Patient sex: M
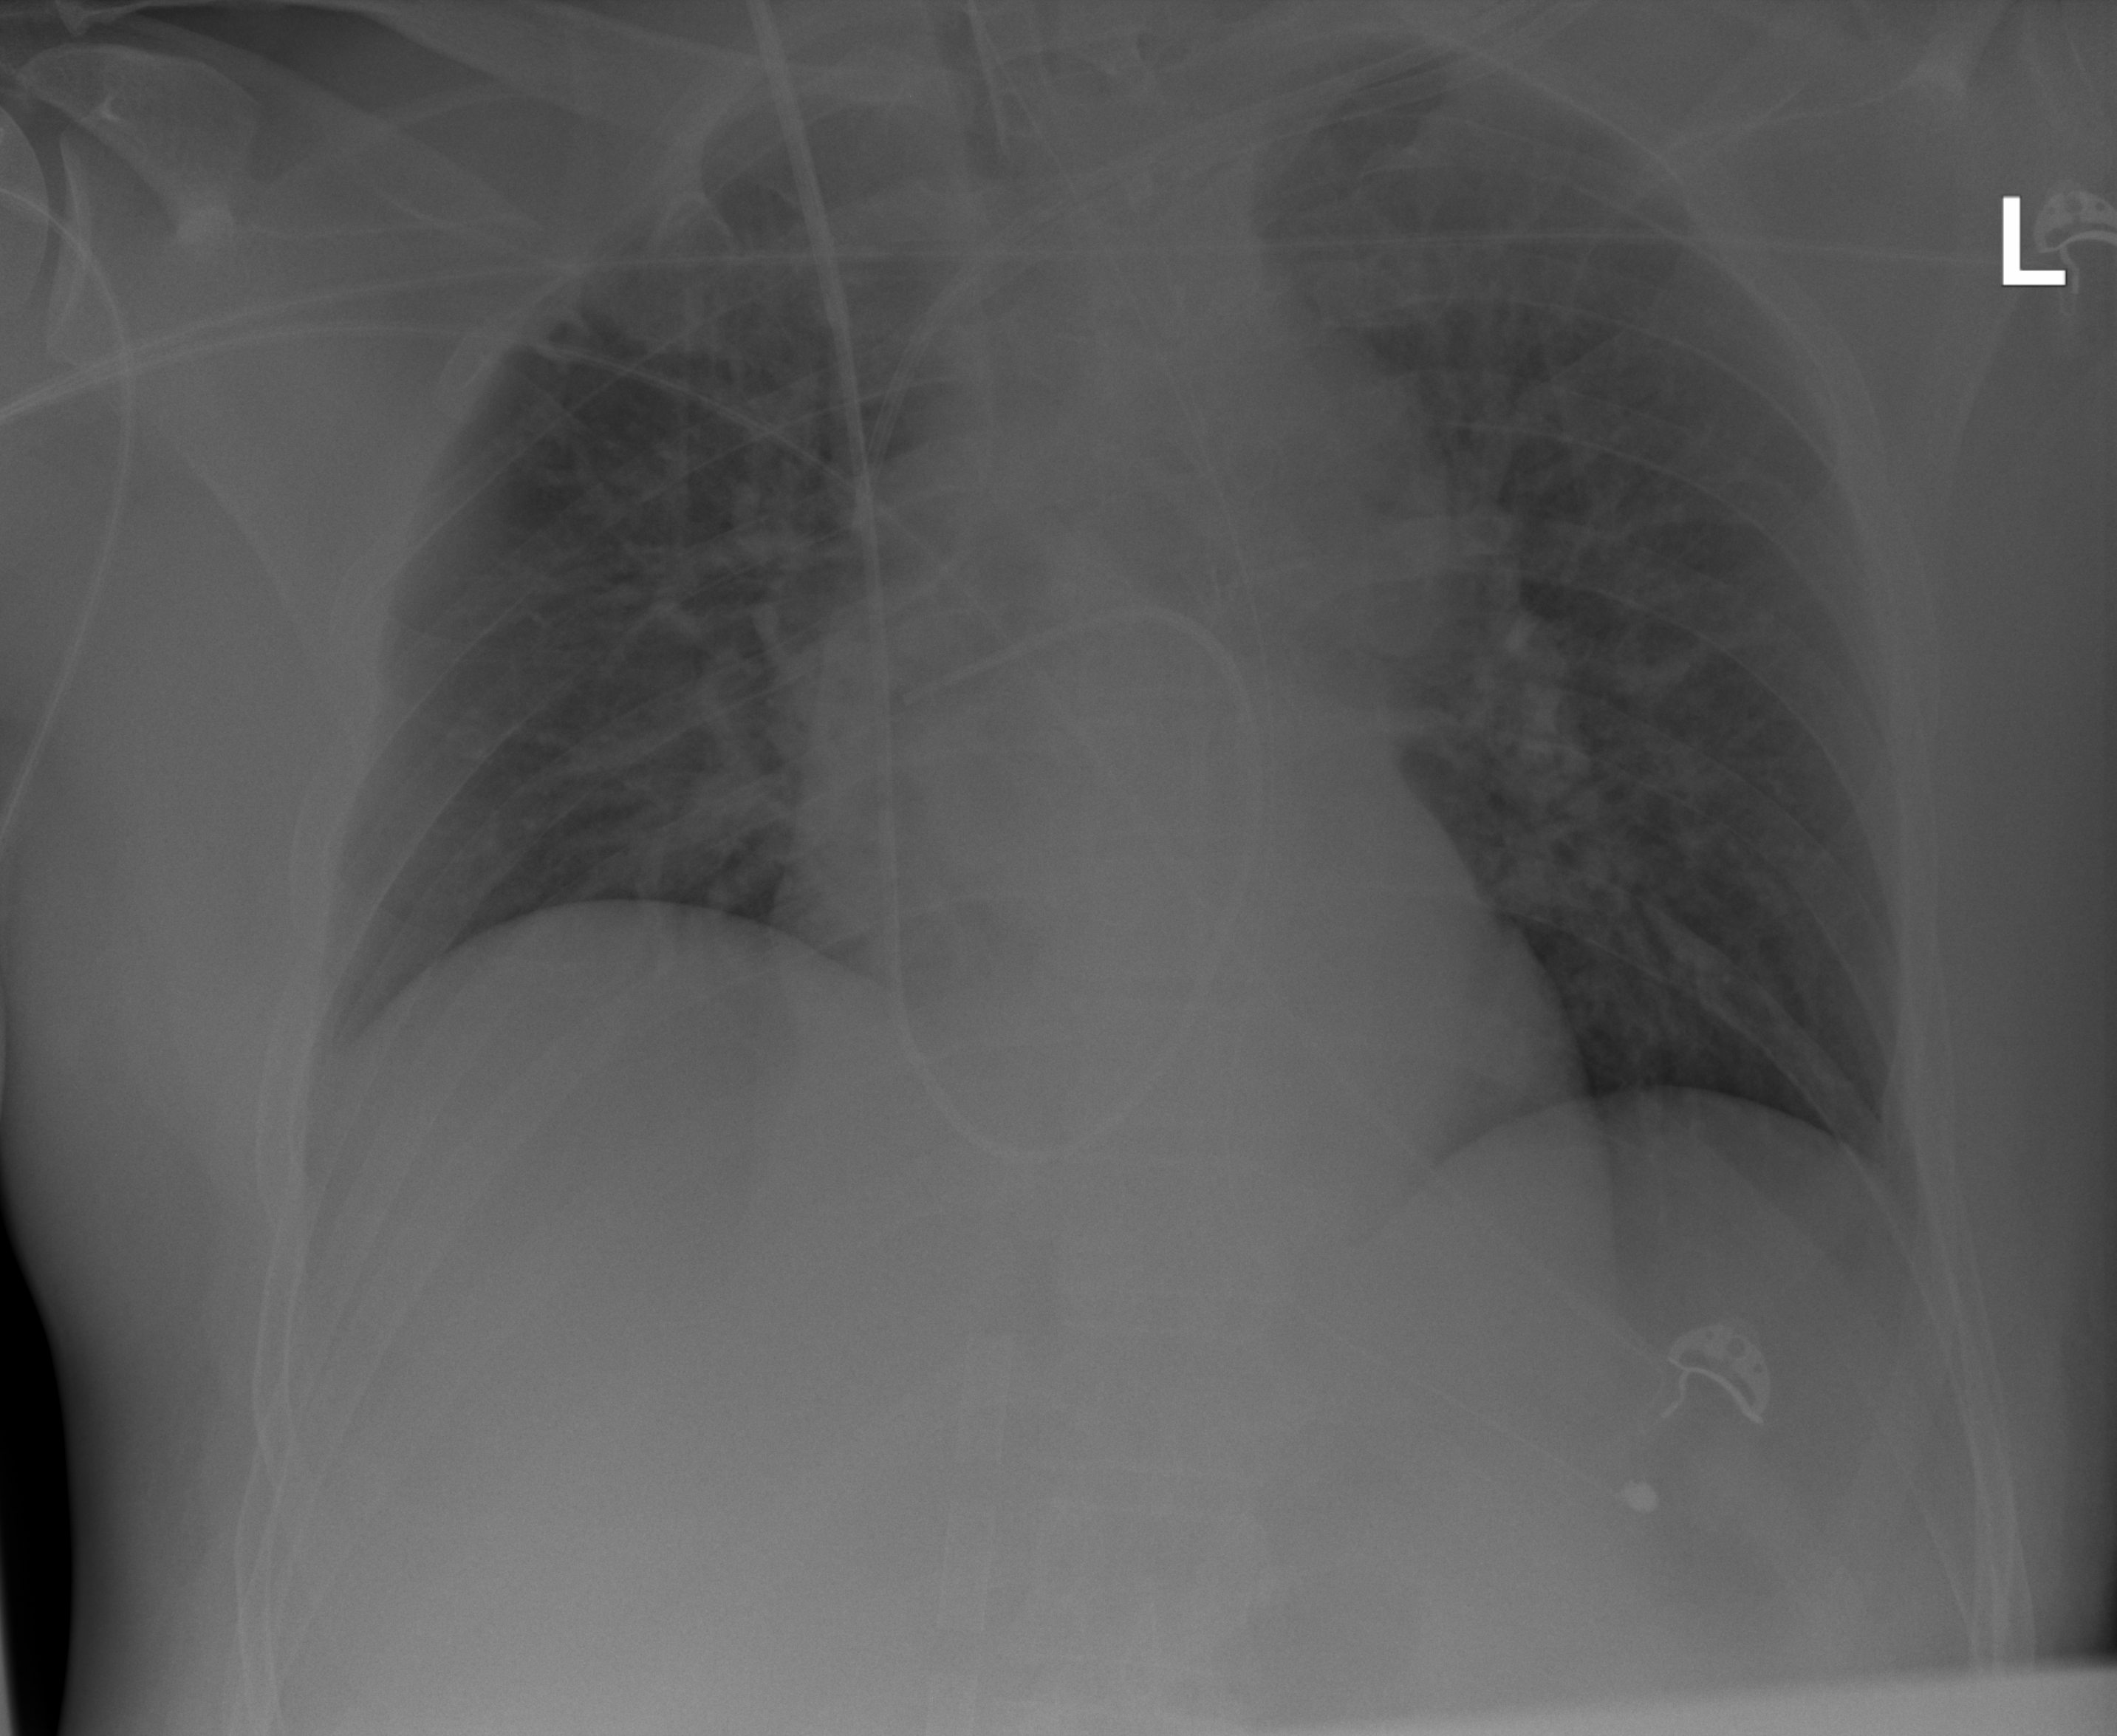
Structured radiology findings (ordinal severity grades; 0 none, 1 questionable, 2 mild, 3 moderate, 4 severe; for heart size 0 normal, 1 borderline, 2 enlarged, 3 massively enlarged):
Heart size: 0
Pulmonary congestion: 2
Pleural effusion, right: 0
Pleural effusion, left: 0
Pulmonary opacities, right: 1
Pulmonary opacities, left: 1
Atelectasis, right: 0
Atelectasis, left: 0